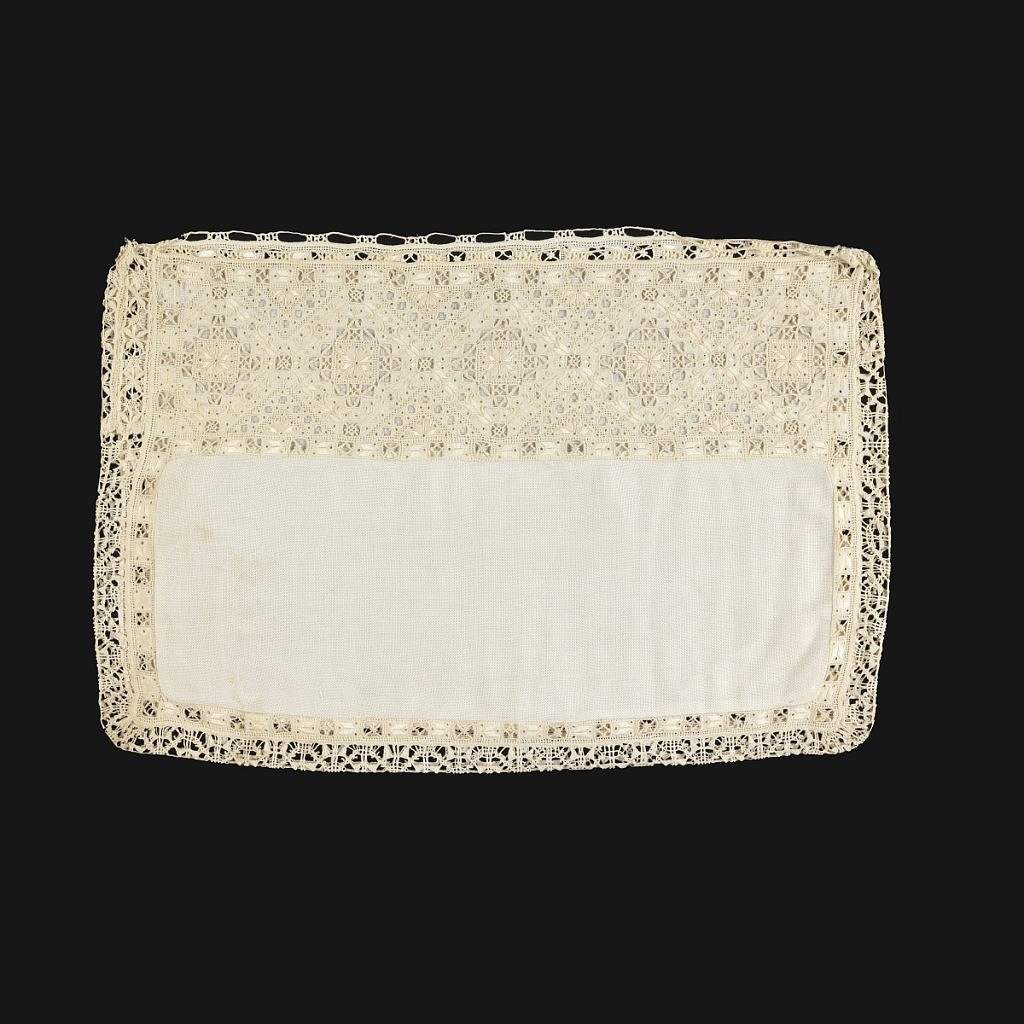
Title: Pillow cover
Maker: Sybil Carter Indian Mission and Lace Industry Association
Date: ca. 1900
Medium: linen Technique: cutwork and embroidery with bobbin lace
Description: Pillow cover with upper and lower sections ornamented with embroidery and cutwork borders. Upper section with a band in lozenge design. Joined by bobbin in three designs. Pillow covered in purple silk.